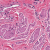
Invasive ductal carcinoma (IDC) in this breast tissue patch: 0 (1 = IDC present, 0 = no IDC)